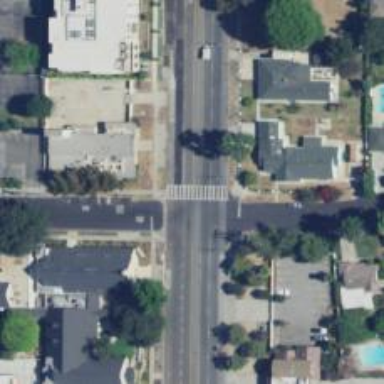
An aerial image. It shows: Marked road crossing.